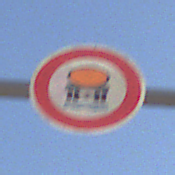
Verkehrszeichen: VerbotFahrzeugeWassergefaehrdenderLadung
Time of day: MorningAfternoon
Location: Outdoor (Urban)
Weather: Clear
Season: NotSpecified
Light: Natural